Field crop: maize
Growth stage: 2
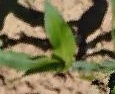
Species: maize